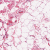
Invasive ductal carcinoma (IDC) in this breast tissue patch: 0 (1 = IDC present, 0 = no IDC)